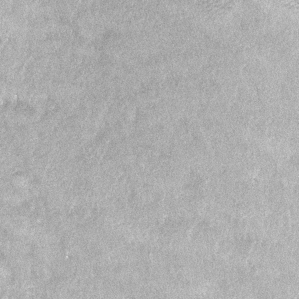
Label: frost